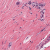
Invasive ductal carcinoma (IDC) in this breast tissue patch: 0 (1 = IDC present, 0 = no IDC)